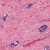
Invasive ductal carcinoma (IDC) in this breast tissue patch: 0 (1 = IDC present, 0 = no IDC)